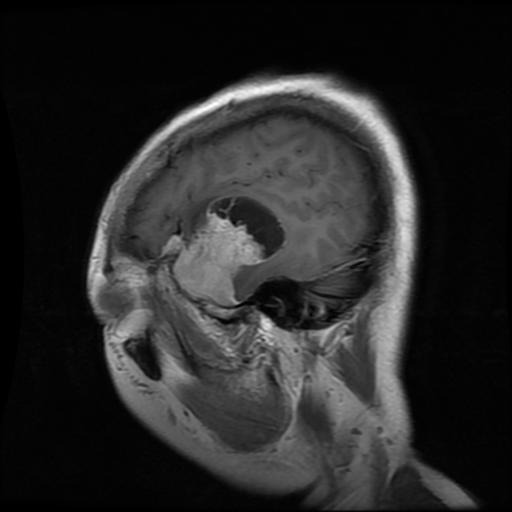
Label: meningioma